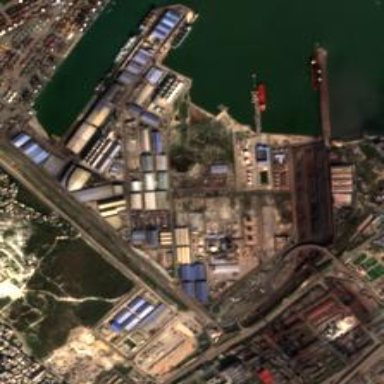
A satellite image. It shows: Industrial area designated as port.